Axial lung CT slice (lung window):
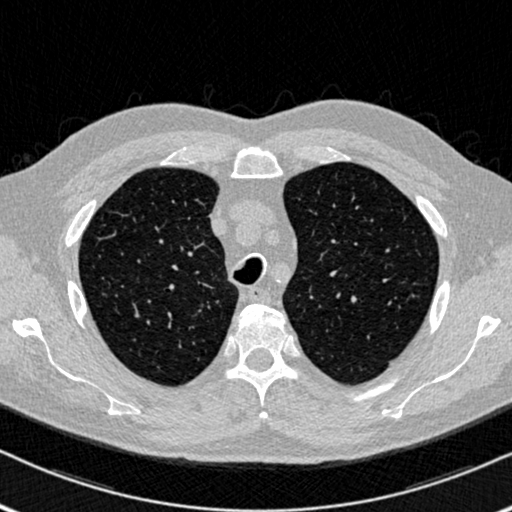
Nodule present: no